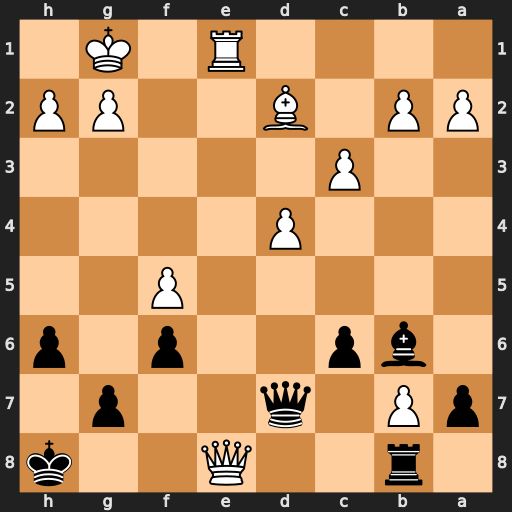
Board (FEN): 1r2Q2k/pP1q2p1/1bp2p1p/5P2/3P4/2P5/PP1B2PP/4R1K1
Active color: b
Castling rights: -
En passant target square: -
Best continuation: Rxe8 Rxe8+ Qxe8